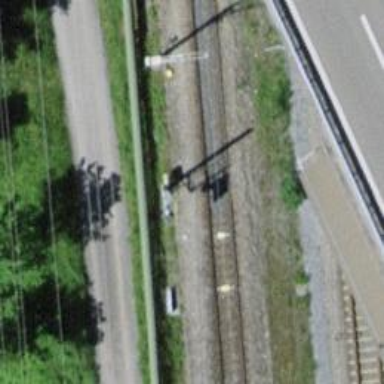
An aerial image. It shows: Railway signal.